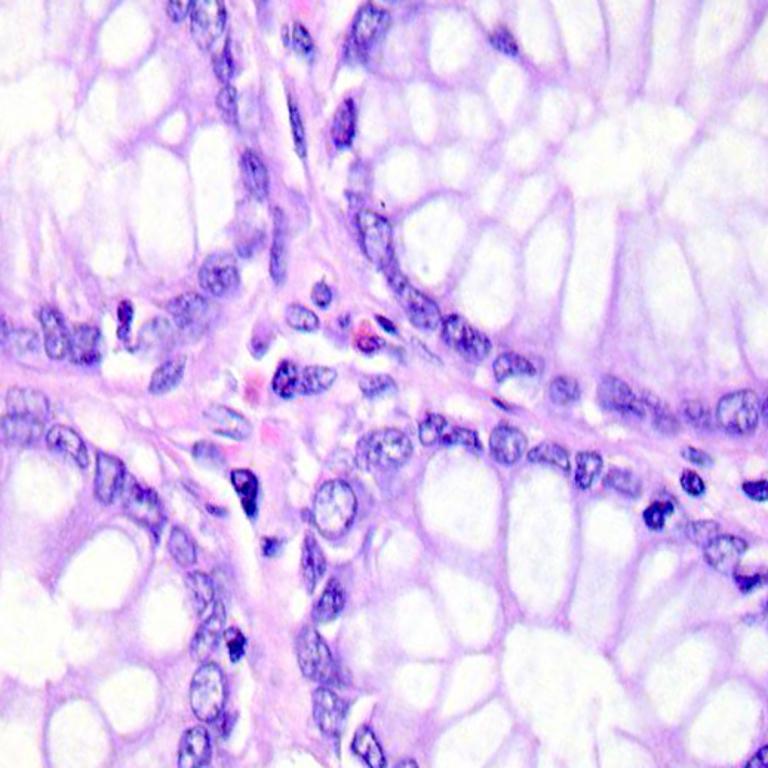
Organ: colon
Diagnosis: benign